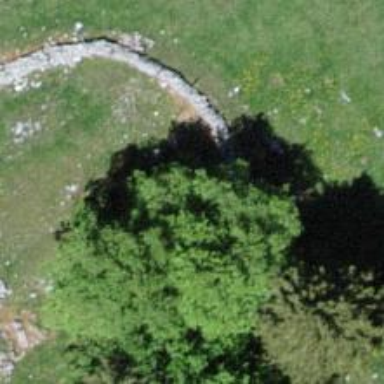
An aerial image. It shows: Wall is shown in the image.